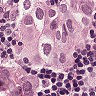
Metastatic tissue present: yes